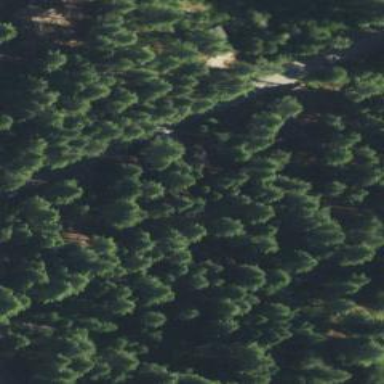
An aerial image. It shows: Greenfield woodland with evergreen needle-leaved trees.